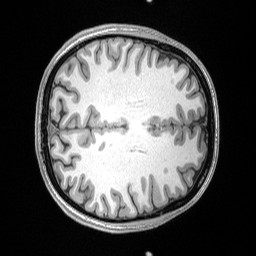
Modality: T1w
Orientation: axial
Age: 24
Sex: female
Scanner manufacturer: siemens
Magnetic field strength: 3 T
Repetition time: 2.53 s
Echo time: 0.00164 s